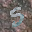
Label: 5